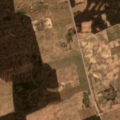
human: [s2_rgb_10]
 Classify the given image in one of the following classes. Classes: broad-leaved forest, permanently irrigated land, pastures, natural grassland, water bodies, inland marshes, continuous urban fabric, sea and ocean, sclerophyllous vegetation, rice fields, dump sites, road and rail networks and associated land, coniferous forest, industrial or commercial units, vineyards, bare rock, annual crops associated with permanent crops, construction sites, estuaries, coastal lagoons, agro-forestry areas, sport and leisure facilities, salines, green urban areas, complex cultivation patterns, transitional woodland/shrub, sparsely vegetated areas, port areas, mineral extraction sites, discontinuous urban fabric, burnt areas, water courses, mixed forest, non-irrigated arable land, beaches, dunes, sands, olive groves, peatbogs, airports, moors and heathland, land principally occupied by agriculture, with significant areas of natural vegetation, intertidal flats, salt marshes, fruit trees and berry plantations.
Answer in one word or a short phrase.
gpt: non-irrigated arable land, complex cultivation patterns, land principally occupied by agriculture, with significant areas of natural vegetation, broad-leaved forest